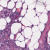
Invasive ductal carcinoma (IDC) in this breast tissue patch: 1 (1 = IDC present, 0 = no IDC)